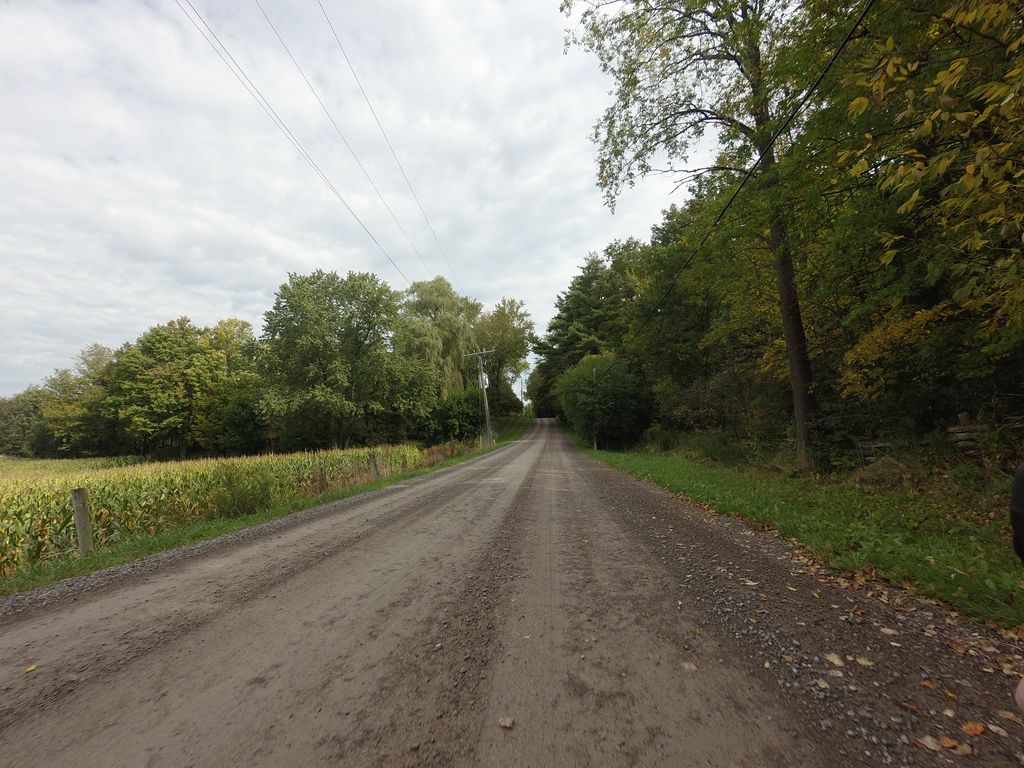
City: hamilton